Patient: sex F, age 56
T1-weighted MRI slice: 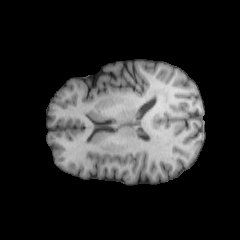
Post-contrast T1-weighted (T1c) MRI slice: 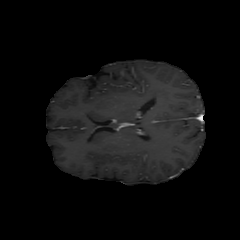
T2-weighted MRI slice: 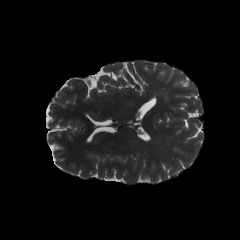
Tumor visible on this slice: no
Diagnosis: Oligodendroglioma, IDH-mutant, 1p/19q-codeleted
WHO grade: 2